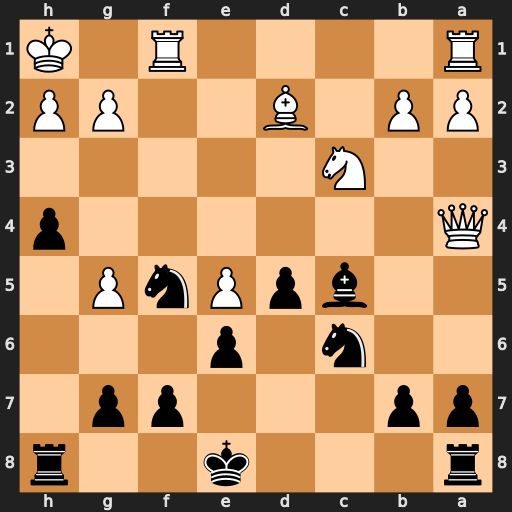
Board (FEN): r3k2r/pp3pp1/2n1p3/2bpPnP1/Q6p/2N5/PP1B2PP/R4R1K
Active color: b
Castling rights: kq
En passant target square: -
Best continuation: Ng3+ hxg3 hxg3+ Qh4 Rxh4#